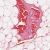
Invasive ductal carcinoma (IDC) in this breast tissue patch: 0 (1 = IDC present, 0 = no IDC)